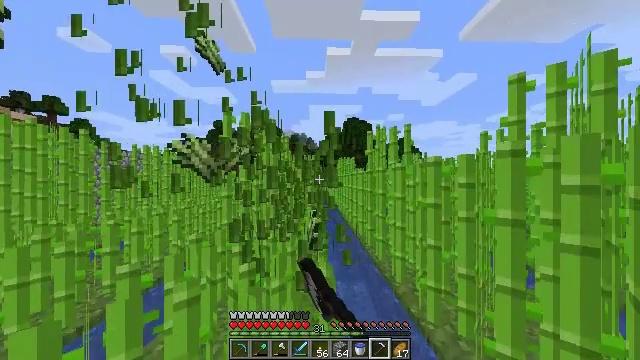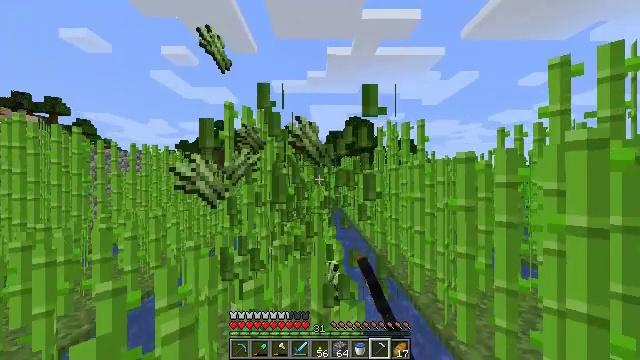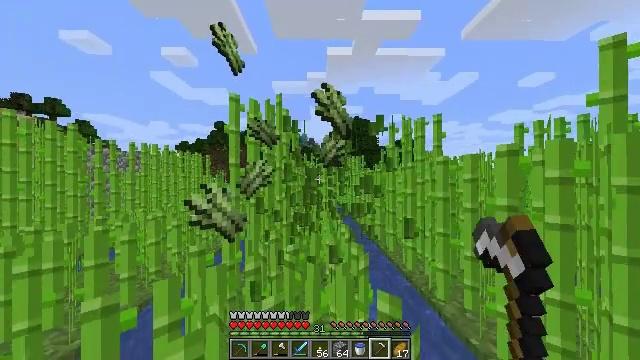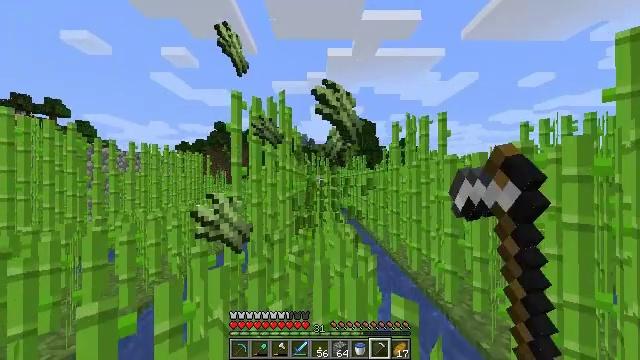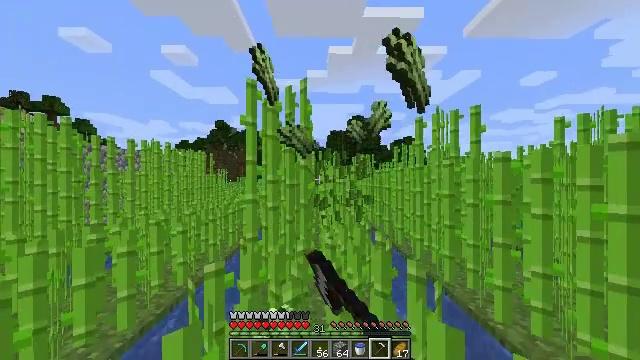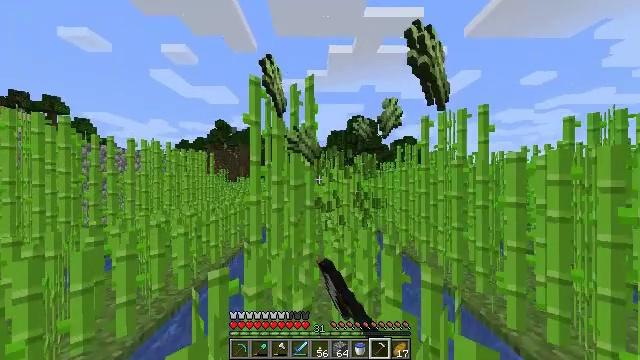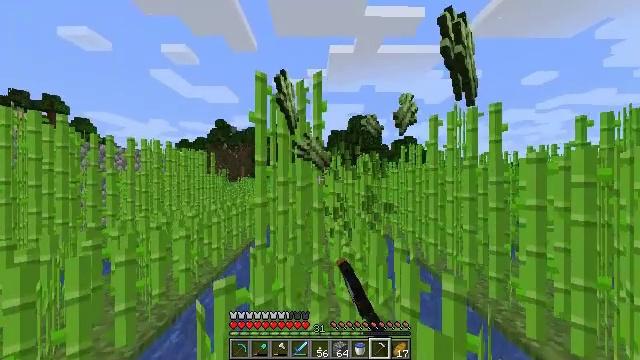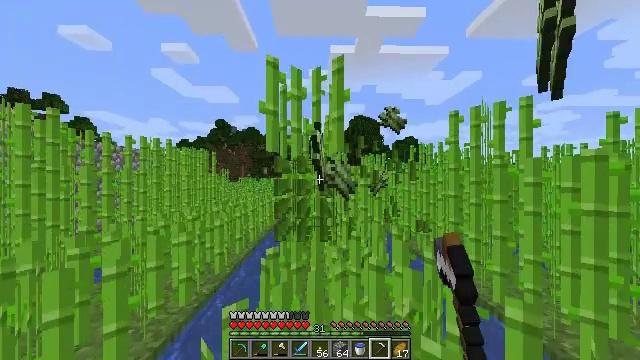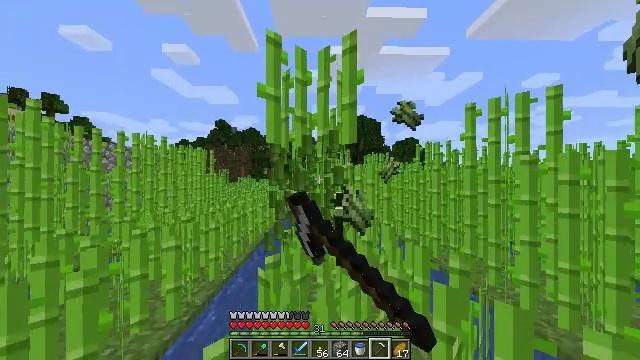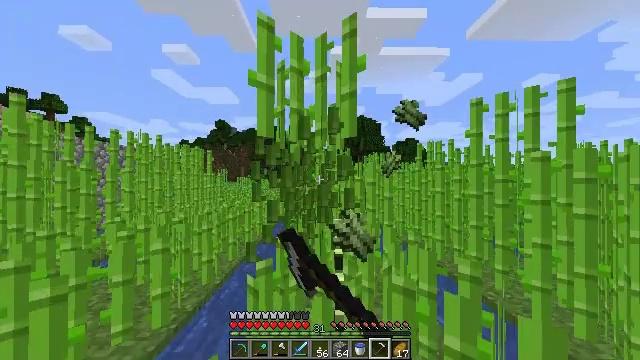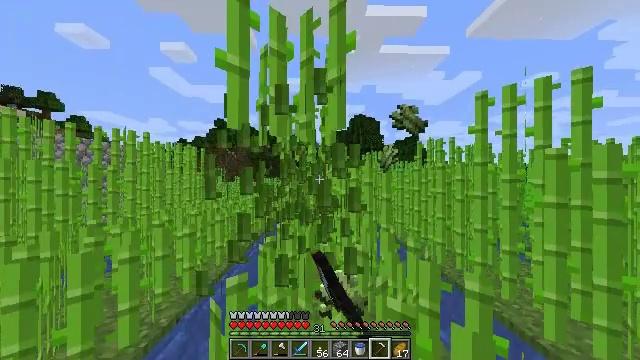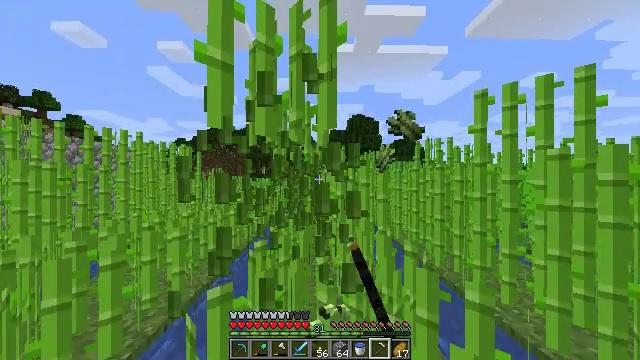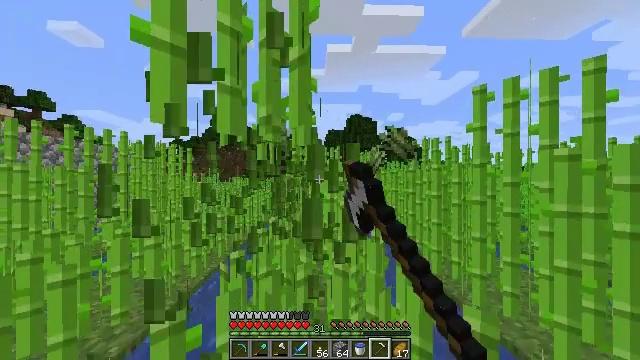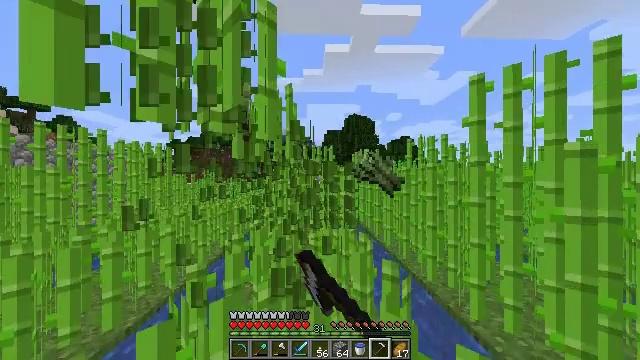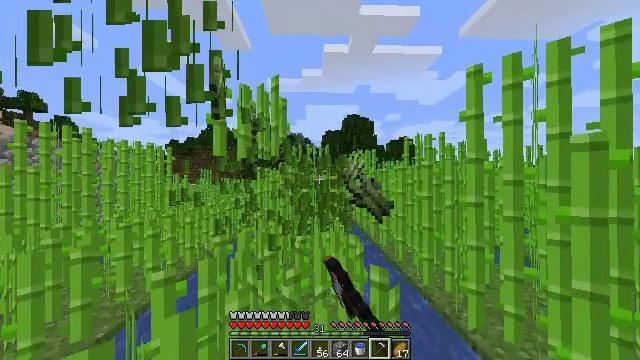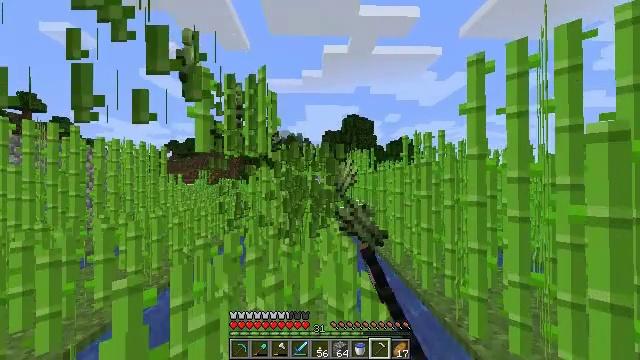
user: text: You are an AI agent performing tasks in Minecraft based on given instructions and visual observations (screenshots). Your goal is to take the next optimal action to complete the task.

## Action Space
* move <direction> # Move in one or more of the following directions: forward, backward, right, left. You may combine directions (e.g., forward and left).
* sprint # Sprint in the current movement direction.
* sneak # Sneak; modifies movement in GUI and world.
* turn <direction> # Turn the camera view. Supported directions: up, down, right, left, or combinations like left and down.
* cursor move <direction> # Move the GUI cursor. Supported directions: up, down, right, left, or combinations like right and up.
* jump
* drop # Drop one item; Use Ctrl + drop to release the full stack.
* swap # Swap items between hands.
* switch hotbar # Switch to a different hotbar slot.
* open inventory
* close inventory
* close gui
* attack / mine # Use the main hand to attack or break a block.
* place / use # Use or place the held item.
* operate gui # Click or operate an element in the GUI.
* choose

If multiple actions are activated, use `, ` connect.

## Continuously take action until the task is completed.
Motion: motion action
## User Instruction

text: Cut down the sugar cane stalks.
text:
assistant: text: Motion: move forward and move left, sprint, attack / mine
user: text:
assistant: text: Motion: move forward and move left, sprint, attack / mine
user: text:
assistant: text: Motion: move forward and move left, sprint, attack / mine
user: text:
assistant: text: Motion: move forward and move left, sprint, attack / mine
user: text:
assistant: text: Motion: move forward and move left, sprint, attack / mine
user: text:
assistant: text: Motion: move forward and move left, sprint, attack / mine
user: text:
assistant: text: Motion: move forward, sprint, attack / mine
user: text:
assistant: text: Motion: move forward, sprint, attack / mine
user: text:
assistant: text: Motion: move forward and move right, sprint, attack / mine
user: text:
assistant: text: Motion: move forward and move right, sprint, attack / mine
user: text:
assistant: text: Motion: move forward and move right, sprint, attack / mine
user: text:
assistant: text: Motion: move forward and move right, sprint, attack / mine
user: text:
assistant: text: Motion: move forward and move right, sprint, attack / mine
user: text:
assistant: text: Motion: move forward and move right, sprint, attack / mine
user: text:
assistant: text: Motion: move forward, sprint, attack / mine
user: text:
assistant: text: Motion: move forward and move left, sprint, attack / mine
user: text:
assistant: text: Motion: move forward and move left, sprint, attack / mine
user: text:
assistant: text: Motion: move forward and move left, sprint, attack / mine
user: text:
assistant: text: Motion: move forward and move left, sprint, attack / mine
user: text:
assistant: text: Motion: move forward and move left, sprint, attack / mine
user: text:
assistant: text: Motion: move forward and move left, sprint, attack / mine
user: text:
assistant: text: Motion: move forward and move left, sprint, attack / mine
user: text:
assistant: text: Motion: move forward and move left, sprint, attack / mine
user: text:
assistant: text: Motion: move forward, sprint, attack / mine
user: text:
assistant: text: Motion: move forward, sprint, attack / mine
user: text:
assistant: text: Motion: move forward and move right, sprint, attack / mine
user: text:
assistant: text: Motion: move forward and move right, sprint, attack / mine
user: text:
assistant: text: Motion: move forward and move right, sprint, attack / mine
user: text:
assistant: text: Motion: move forward and move right, sprint, attack / mine
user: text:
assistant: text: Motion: move forward and move right, sprint, attack / mine